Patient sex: F
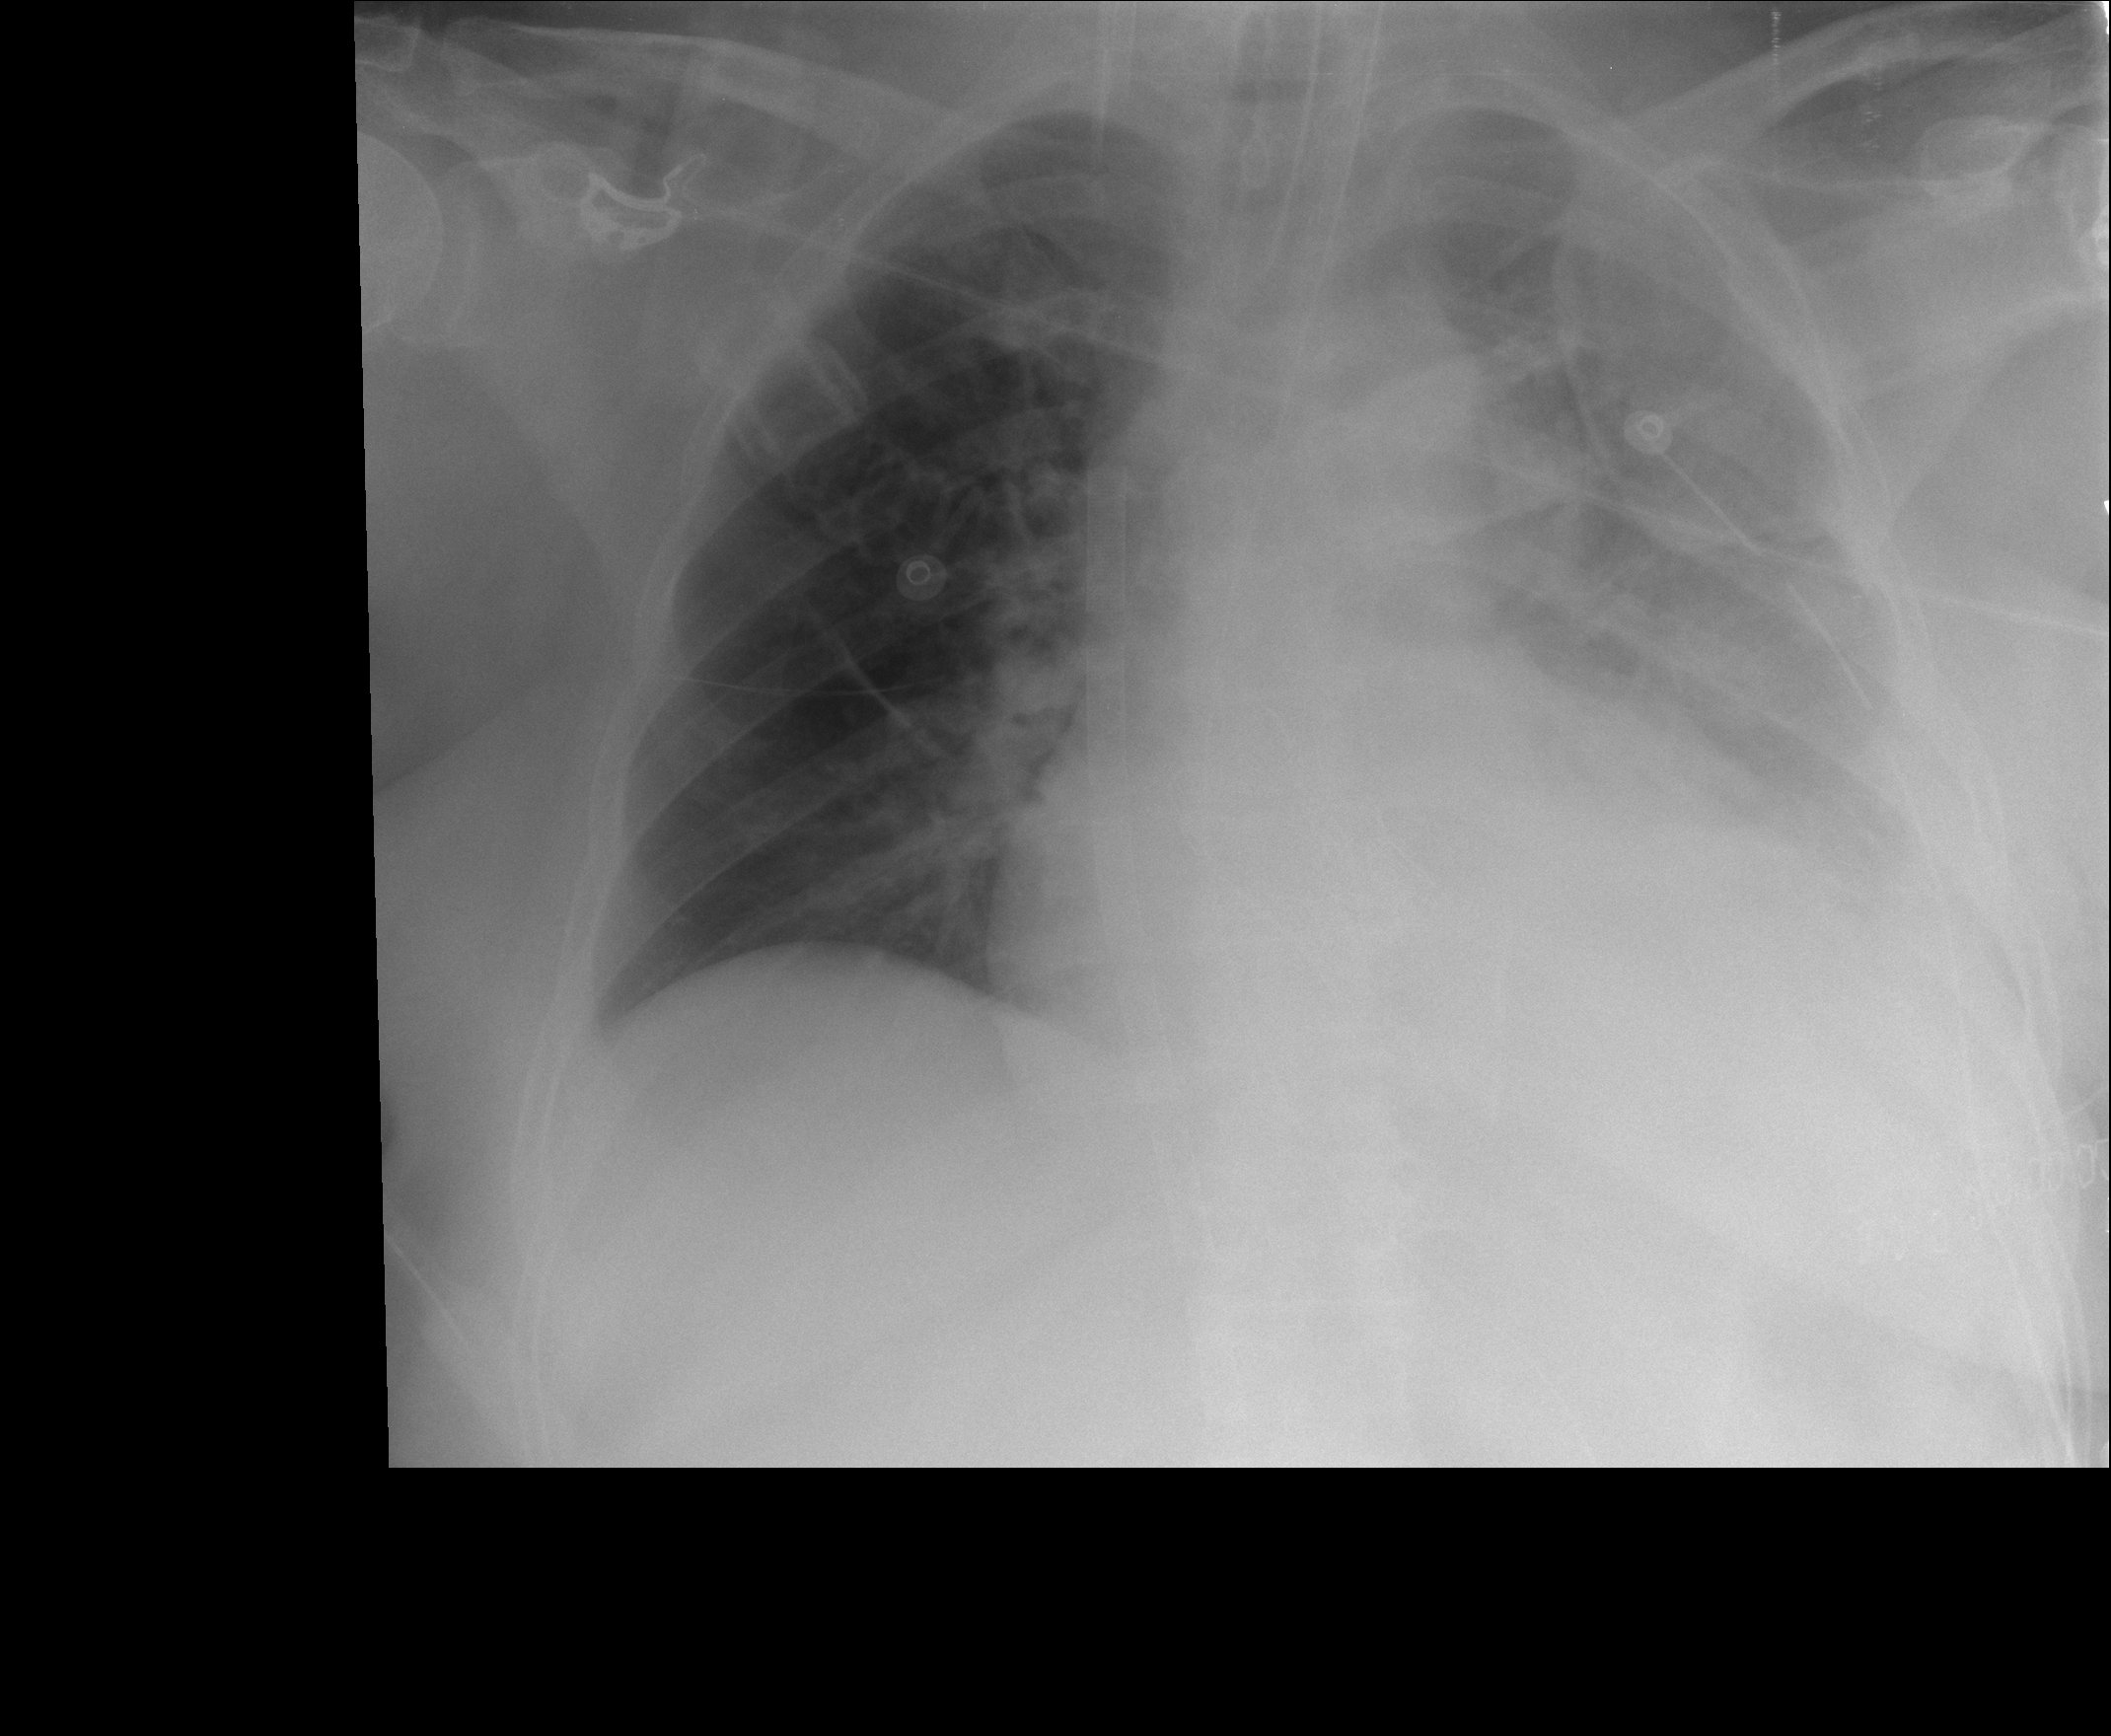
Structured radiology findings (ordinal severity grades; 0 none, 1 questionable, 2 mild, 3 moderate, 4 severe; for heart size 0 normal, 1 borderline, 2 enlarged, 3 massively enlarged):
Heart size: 2
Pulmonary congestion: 2
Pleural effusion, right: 0
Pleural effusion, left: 3
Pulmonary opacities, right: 0
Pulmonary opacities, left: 3
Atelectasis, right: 0
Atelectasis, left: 4